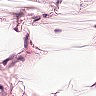
Metastatic tissue present: no